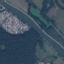
Label: River